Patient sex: M
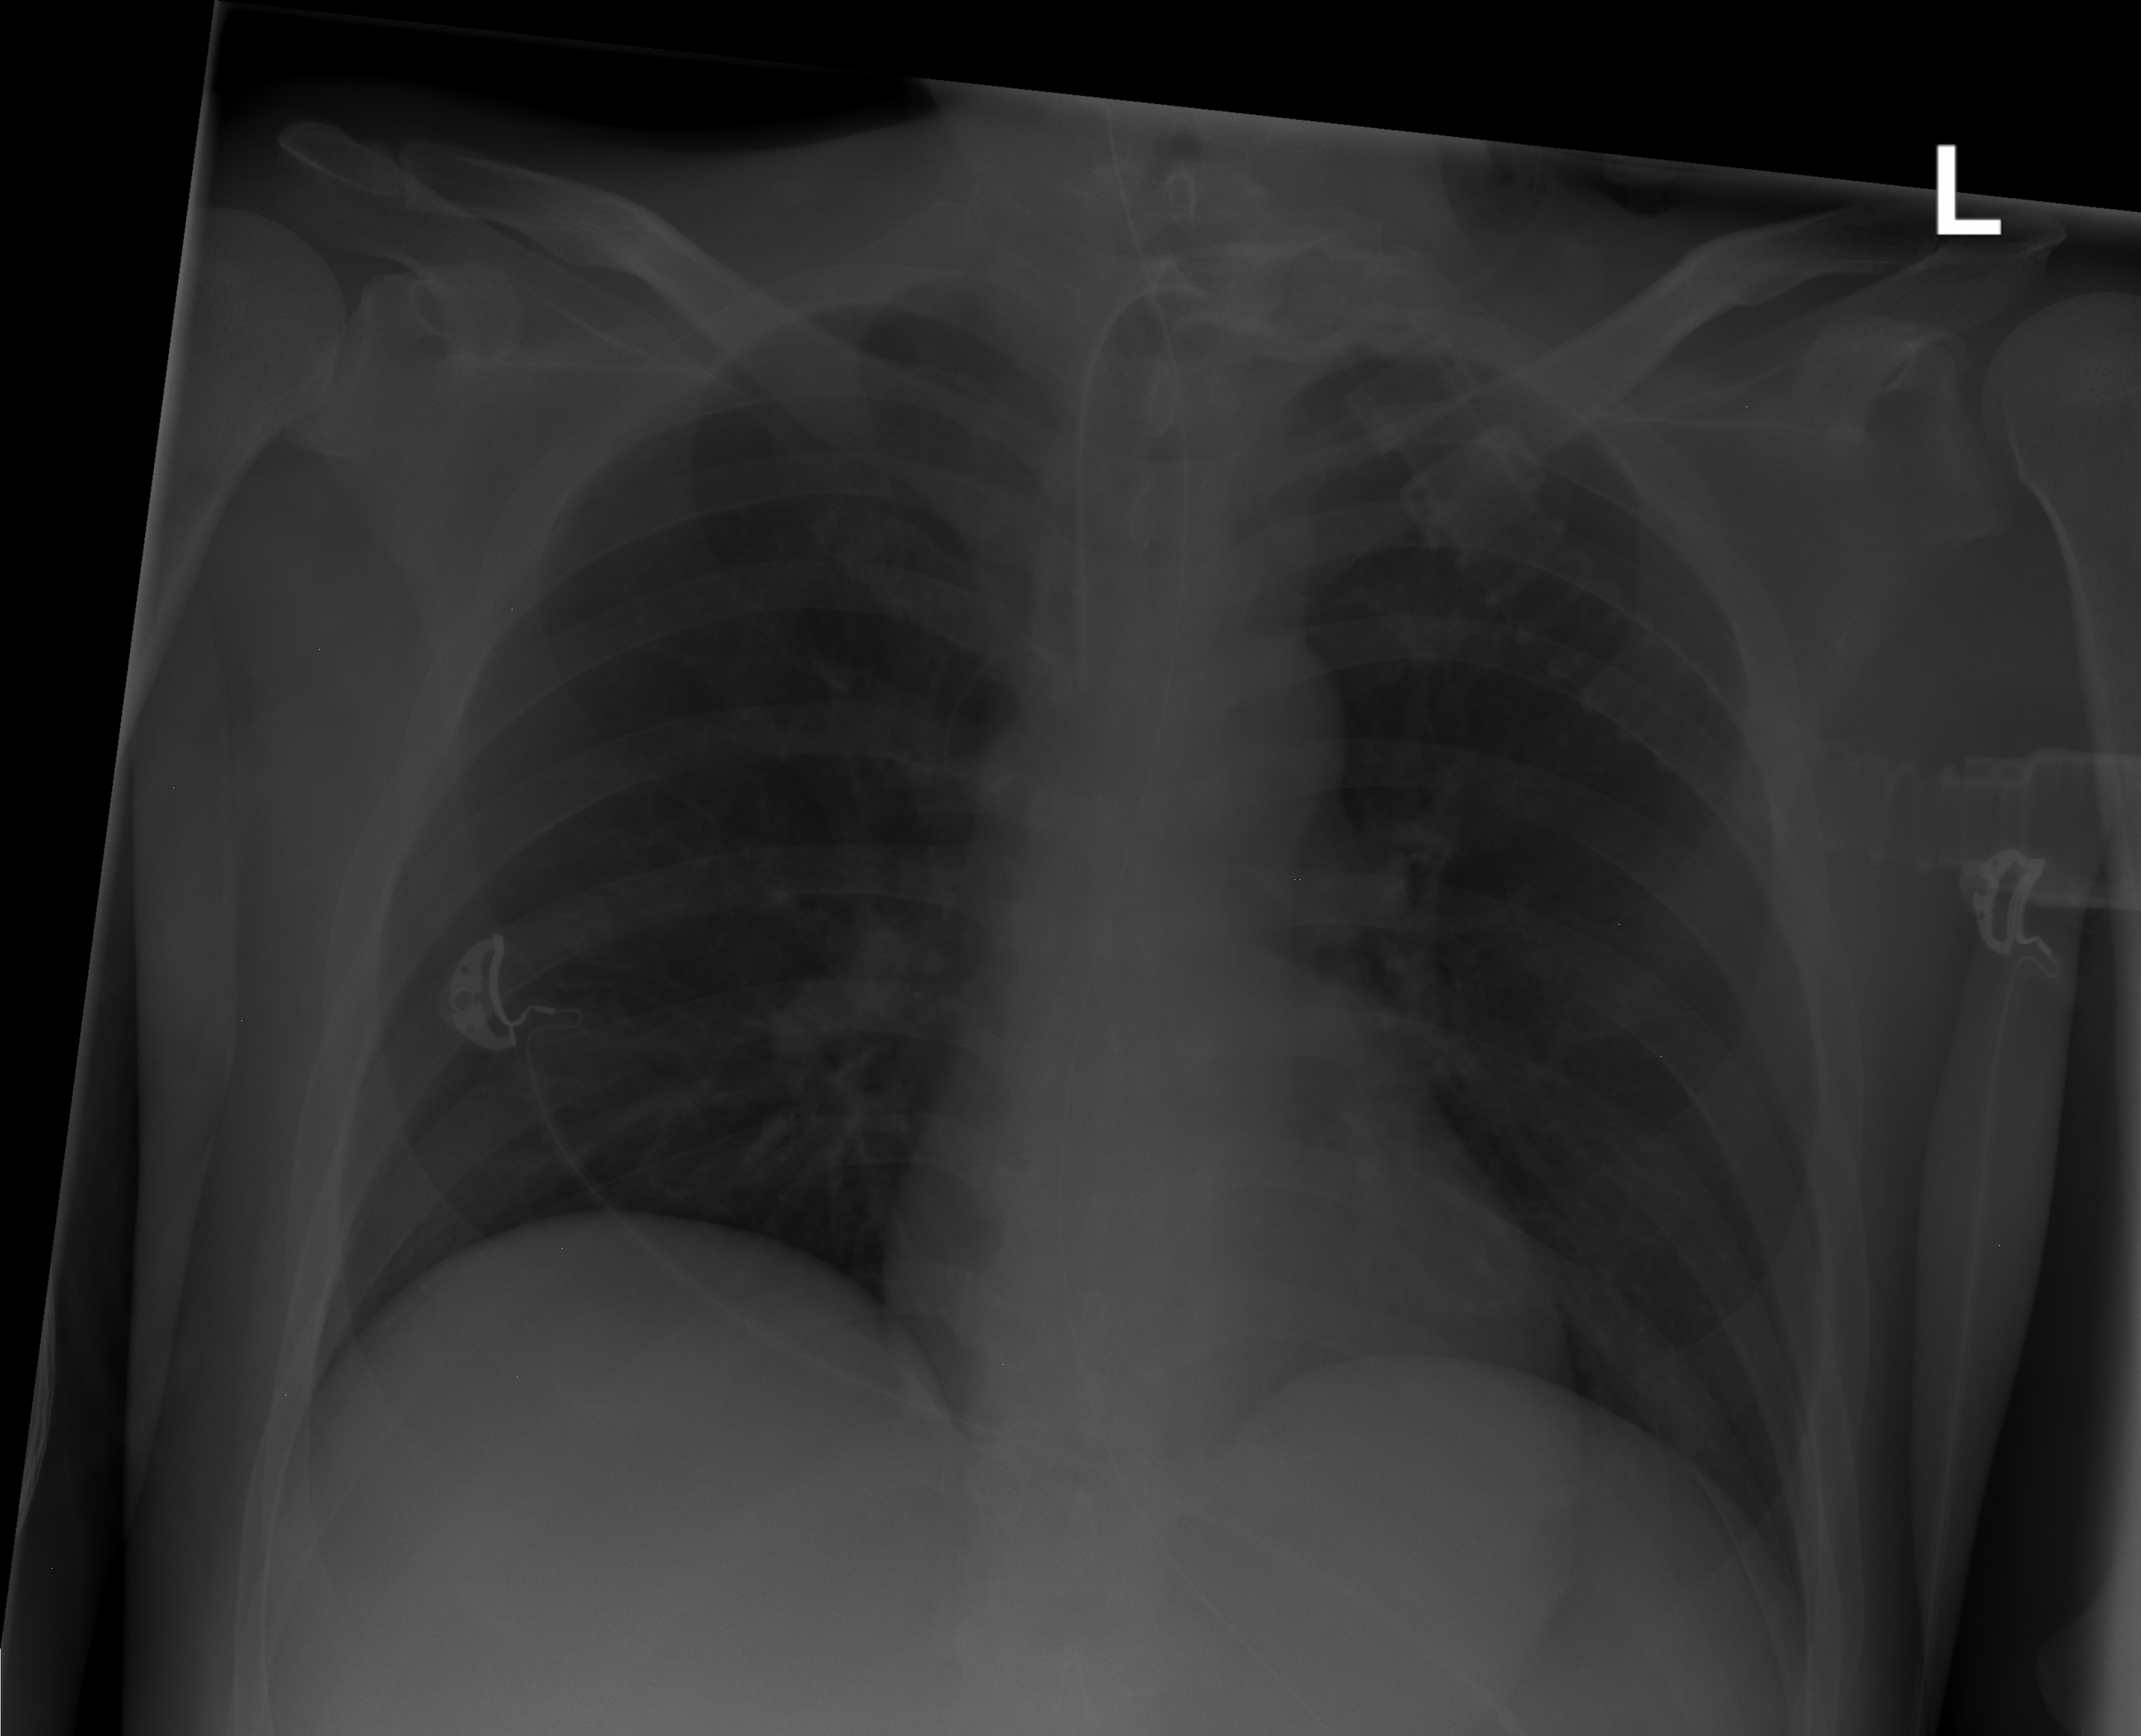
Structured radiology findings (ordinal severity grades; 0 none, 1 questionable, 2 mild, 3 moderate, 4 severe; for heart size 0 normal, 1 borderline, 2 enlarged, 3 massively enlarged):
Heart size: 0
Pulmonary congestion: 0
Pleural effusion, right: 0
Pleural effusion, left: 0
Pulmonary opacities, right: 0
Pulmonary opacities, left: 0
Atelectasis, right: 1
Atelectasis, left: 1